Interaction volume radius: 5 \u00c5
Interaction volume height: 35 \u00c5
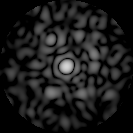
Disorder parameter: 0.8452